Question: ## What I am trying to do.
I have a complext type generated by EF from a stored procedure.It returns a list of . I would like a user to select 2 dates and then return a list of available rooms (complex type) returned by the stored procedure.
I am not 100% sure if I need to return a complex type to a I am open to ding this by using Ajax.Begin Form, Ajax.Action Link, or impalpably ajax and jquery.... I have tried them all and failed each time for a different reason.
I am unable to find an example that returns a complex type using Ajax. In addition, I usually struggle though using JavaScript rather than posting questions however, the very last screen capture is what brought me to ask the question here...because I don't think its related to JavaScript.
## My Code
Stored Procedure - GetAvailableRooms
'''
declare @arrive as datetime, @depart as datetime
set @arrive = '2013/11/29'
set @depart = '2013/12/01'
SELECT Room.Name, Format(Reservation.StartDate,'D') AS 'Date',
(Room.Capacity) - (Count(Reservation.StartDate)) AS Available,
Count(RoomReservation.RoomId) AS 'Reservations', Room.Gender
FROM Room
FULL JOIN RoomReservation
ON RoomReservation.RoomId = Room.RoomId
FULL JOIN Reservation
ON Reservation.ReservationId = RoomReservation.ReservationId
WHERE StartDate BETWEEN @arrive AND @depart
GROUP BY Room.Capacity, Room.Gender, Room.Name, Reservation.StartDate,
Reservation.EndDate
'''
## Complex Type (Stored Procedure Results) GetAvailableRooms_Result
'''
public partial class GetAvailableRooms_Result
{
public string Name { get; set; }
public Nullable<int> Available { get; set; }
public Nullable<int> Reservations { get; set; }
public Nullable<System.DateTime> Date { get; set; }
public Nullable<bool> Gender { get; set; }
}
'''
## Call Stored Proc GetAvailableRooms from Reservation/Index.cshtml
'''
@Html.ActionLink("Available Rooms", "Index",
controllerName: "GetAvailableRooms_Result",
routeValues: new { arrive = item.StartDate, depart = item.EndDate },
htmlAttributes: item.StartDate)
'''
## What I have tried
I have tried to use an return the results in a partial view of the complex type to the page I am calling it from. Like this...
'''
@using Skimos.Models
@model List<ReservationIndexViewModel>
@{
ViewBag.Title = "Index";
}
<h2>Index</h2>
<p>
@Html.ActionLink("Create New", "Create")
</p>
<table class="table table-striped">
<tr>
<th>
Room Name
</th>
<th>
Arrival Date
</th>
<th>
Depart Date
</th>
<th>
Member Id
</th>
<th>
Price
</th>
<th>
Rooms
</th>
<th></th>
</tr>
@foreach (var item in Model)
{
<tr>
<td>
@Skimos.Services.HtmlHelpers.RoomName(item.RoomId)
</td>
<td>
@Html.DisplayFor(modelItem => item.StartDate)
</td>
<td>
@Html.DisplayFor(modelItem => item.EndDate)
</td>
<td>
@Html.DisplayFor(modelItem => item.Price)
</td>
<td>
@Html.ActionLink("Meals", "AvailableMeals",
new { arrive = item.StartDate, depart = item.EndDate })
</td>
<td>
@Html.ActionLink("Available Rooms", "Index",
"GetAvailableRooms_Result",
new { arrive = item.StartDate.Date, depart = item.EndDate.Date },
item.StartDate.Date)//<-- this was just required for the
overload I also tried it as null.
</td>
<td>
@Html.ActionLink("Edit", "Edit", new { id=item.ReservationId }) |
@Html.ActionLink("Details", "Details", new { id=item.ReservationId }) |
@Html.ActionLink("Delete", "Delete", new { id=item.ReservationId })
</td>
</tr>
}
</table>
@section Scripts {
@Scripts.Render("~/bundles/jqueryval")
@Scripts.Render("~/bundles/Bootstrap-datepicker")
@Scripts.Render("~/Scripts/jquery.unobtrusive-ajax.min.js")
<script type="text/javascript">
$('.datepicker ').datepicker({
weekStart: 1,
autoclose: true,
todayHighlight: true,
});
</script>
}
'''
## I have also tried to use
I created a controller for the complex type and used to return a stored a partial view of the complex type.
using Skimos.Models
@model List
@{
ViewBag.Title = "StartReservation";
}
'''
<h2>StartReservation</h2>
@using (Ajax.BeginForm("AvailableRooms", new AjaxOptions
{ HttpMethod = "Get", UpdateTargetId = "rooms",
OnFailure = "searchFailed", OnSuccess = "data" }))
{
<input class="datepicker" id="StartDate"
name="StartDate" tabindex="1" type="text" value="">
<input class="datepicker" id="EndDate"
name="EndDate" tabindex="1" type="text" value="">
<input type="submit" class="btn-warning" />
<div id="rooms">
</div>
}
@section Scripts {
@Scripts.Render("~/bundles/jqueryval")
@Scripts.Render("~/bundles/Bootstrap-datepicker")
@Scripts.Render("~/Scripts/jquery.unobtrusive-ajax.min.js")
}
<script type="text/javascript">
$('.datepicker').datepicker({
weekStart: 1,
autoclose: true,
todayHighlight: true,
});
function searchFailed() { $("#availableRooms").html("Search failed."); }
</script>
'''
## The Error that pushed me over the edge

## One Last Try
Below is an ActionResult that I where I tried to return the complex type in a partial view.
'''
public ActionResult AvailableRooms(DateTime arrive, DateTime depart)
{
var rooms = db.GetAvailableRooms(arrive, depart);
return PartialView("AvailabeRooms", rooms.ToList());
}
'''
The parameters dictionary contains a null entry for parameter 'arrive' of non-nullable type 'System.DateTime' for method 'System.Web.Mvc.ActionResult AvailableRooms(System.DateTime, System.DateTime)' in 'Skimos.Controllers.ReservationController'. An optional parameter must be a reference type, a nullable type, or be declared as an optional parameter.
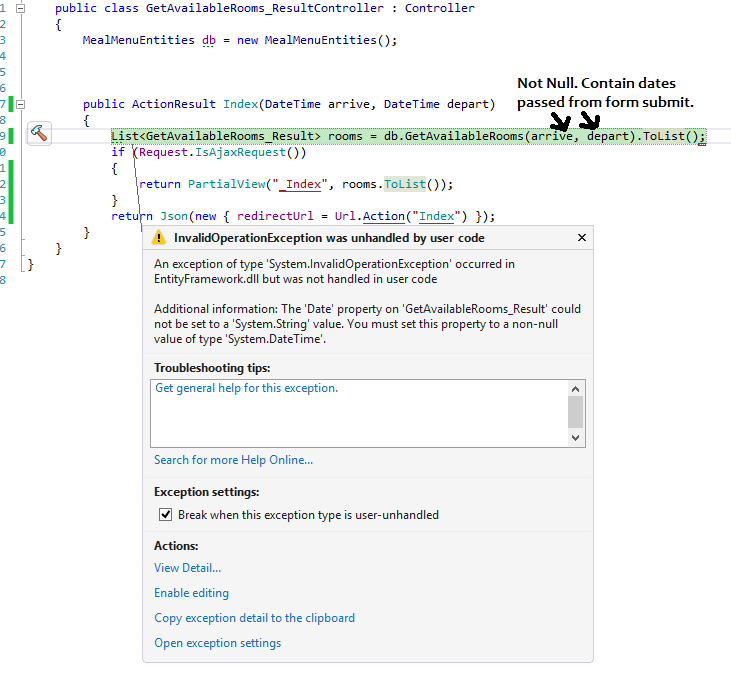
Answer: It looks like you are formatting a date as a string in your stored procedure. EF is trying to set this string value to a 'Date?' field ('Nullable<System.Date>'), and that field doesn't accept strings.
Stored procedure causing the issue:
'''
SELECT Room.Name, Format(Reservation.StartDate,'D') AS 'Date', -- <-- this is formatting as a string, not a datetime.
(Room.Capacity) - (Count(Reservation.StartDate)) AS Available,
Count(RoomReservation.RoomId) AS 'Reservations', Room.Gender --...
'''
Change your GetAvailableRoomsResult object to something like below:
'''
public partial class GetAvailableRooms_Result
{
public string Name { get; set; }
public Nullable<int> Available { get; set; }
public Nullable<int> Reservations { get; set; }
public String Date { get; set; } // <-- change is here.
public Nullable<bool> Gender { get; set; }
}
'''